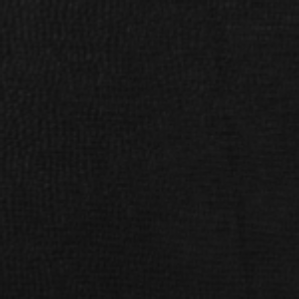
Label: frost